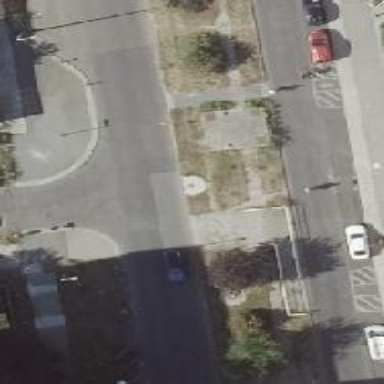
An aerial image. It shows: Residential road with parallel on-street parking on the right lane. The road surface is asphalt.